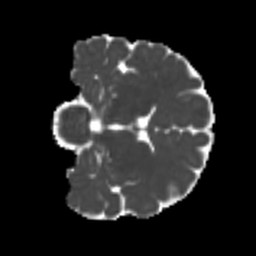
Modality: MD
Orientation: coronal
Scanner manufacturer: siemens
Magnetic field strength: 3 T
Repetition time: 4 s
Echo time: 0.0594 s